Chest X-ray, AP view. Patient: 86 years old, sex F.
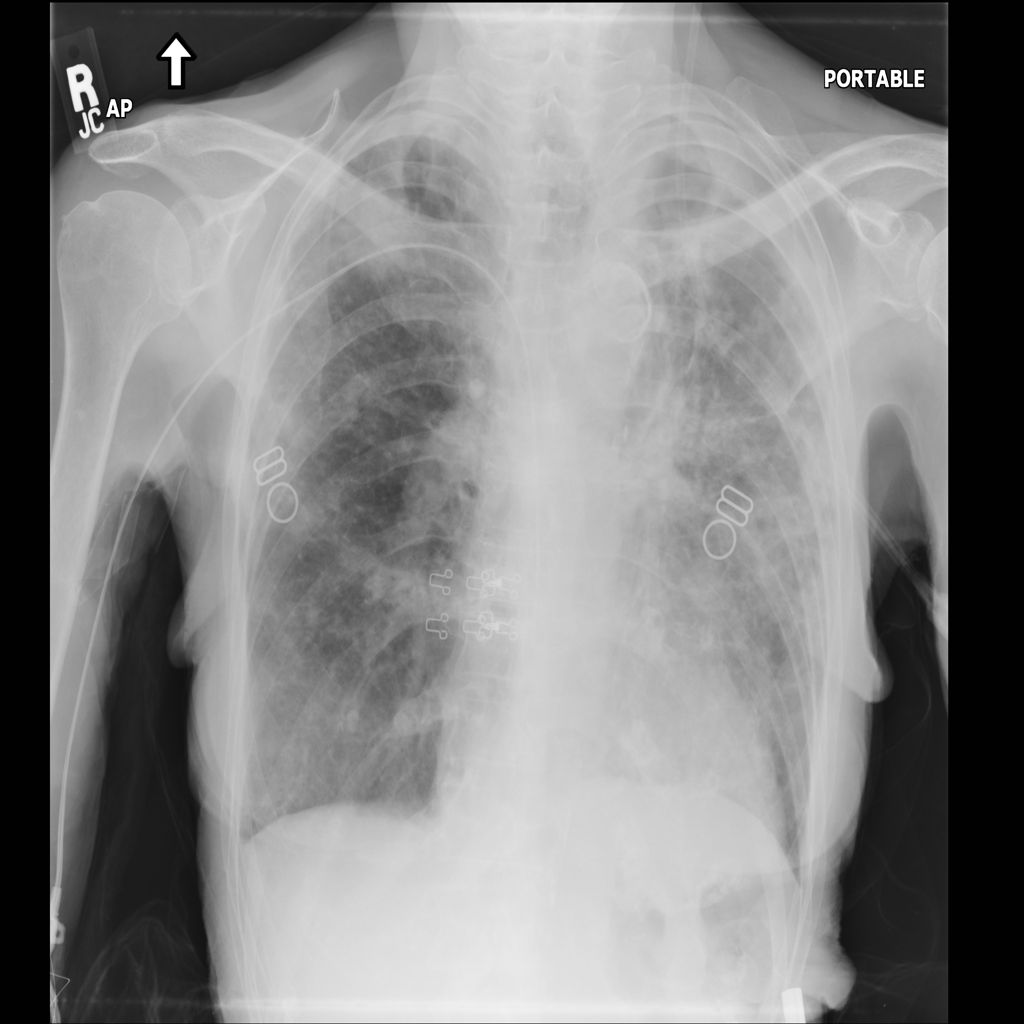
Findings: Consolidation